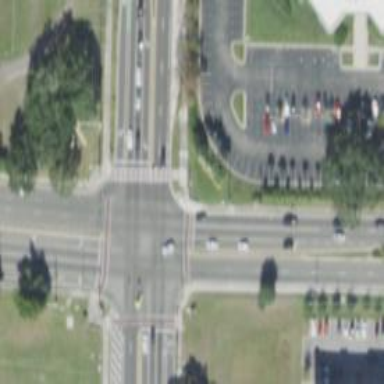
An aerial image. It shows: Marked footway crossing with line markings.